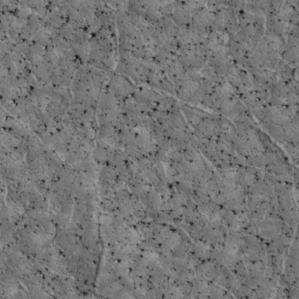
Label: non_frost